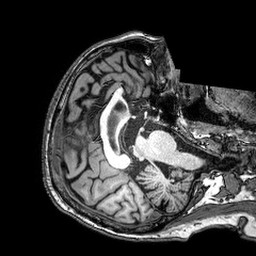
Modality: T1w
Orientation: axial
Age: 72
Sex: male
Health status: healthy
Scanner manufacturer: philips
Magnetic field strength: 3 T